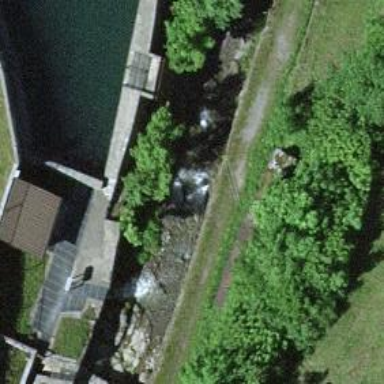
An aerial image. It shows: Check dam beside retaining wall.